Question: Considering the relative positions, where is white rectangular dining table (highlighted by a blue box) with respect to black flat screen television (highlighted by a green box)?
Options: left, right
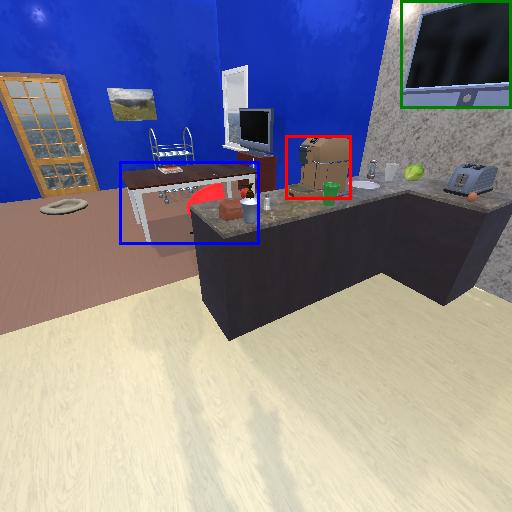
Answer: left